RGB frame:
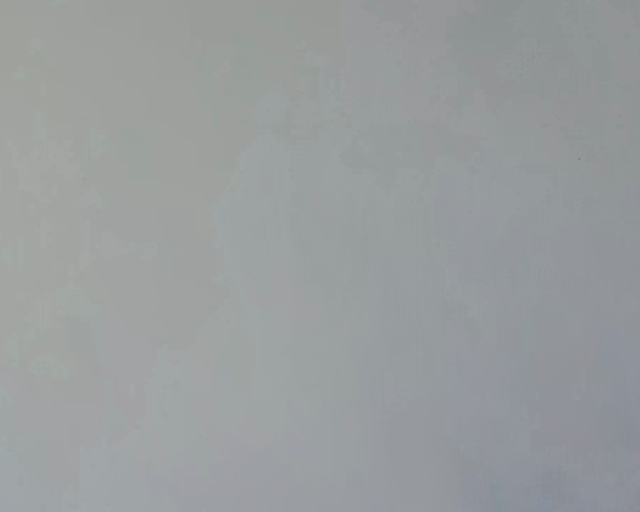
Thermal frame:
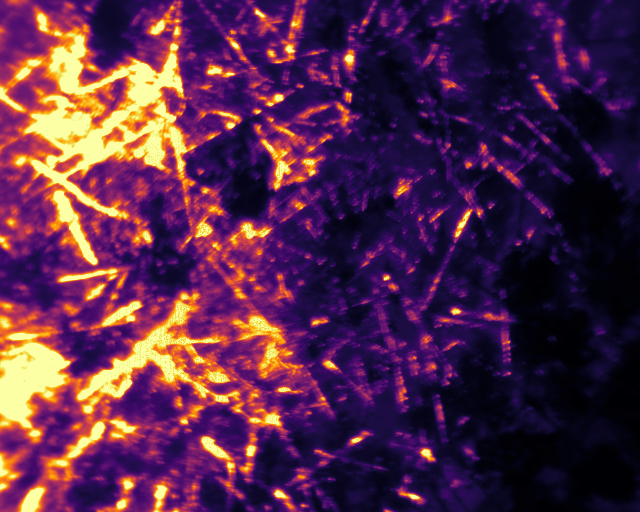
Captured: 2026-02-27 02:40:29
Pixels at or above 80 °C: 114937 (fraction of frame: 0.3508)